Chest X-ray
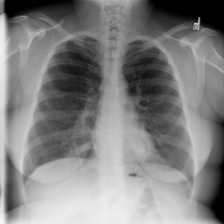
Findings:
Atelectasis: negative
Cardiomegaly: negative
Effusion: negative
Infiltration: negative
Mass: negative
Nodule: negative
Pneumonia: negative
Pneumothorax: negative
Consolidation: negative
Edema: negative
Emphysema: negative
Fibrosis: negative
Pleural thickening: negative
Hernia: negative